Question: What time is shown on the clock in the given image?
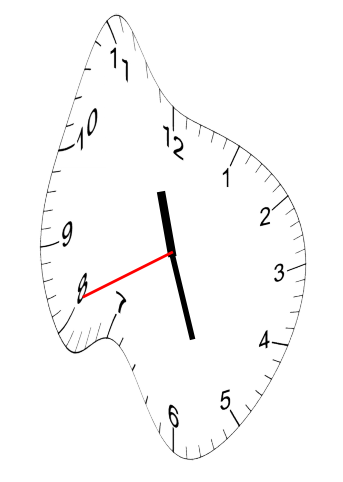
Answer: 11:26:41